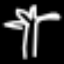
Label: palm tree